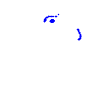
Particle: proton